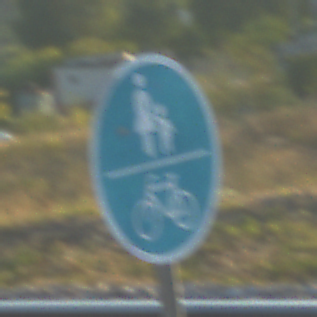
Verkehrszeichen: GemeinsamerGehUndRadweg
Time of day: SunriseSunset
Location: Outdoor (RoadRail)
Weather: Clear
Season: NotSpecified
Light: Natural